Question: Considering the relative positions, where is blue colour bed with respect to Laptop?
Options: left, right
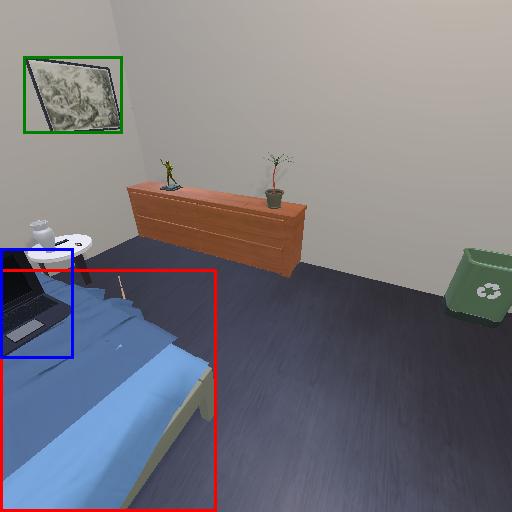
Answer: left